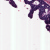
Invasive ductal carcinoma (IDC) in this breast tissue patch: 0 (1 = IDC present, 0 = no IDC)